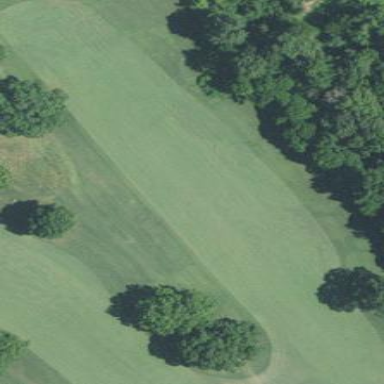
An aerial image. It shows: Grassy area designated as golf fairway.